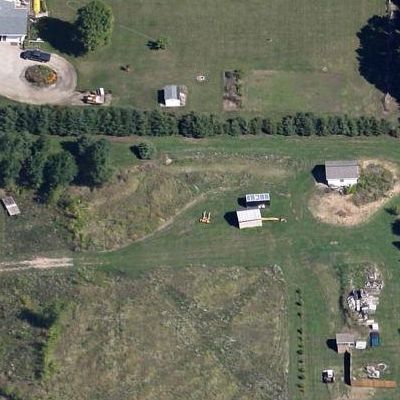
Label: aGrass